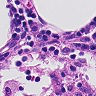
Metastatic tissue present: no